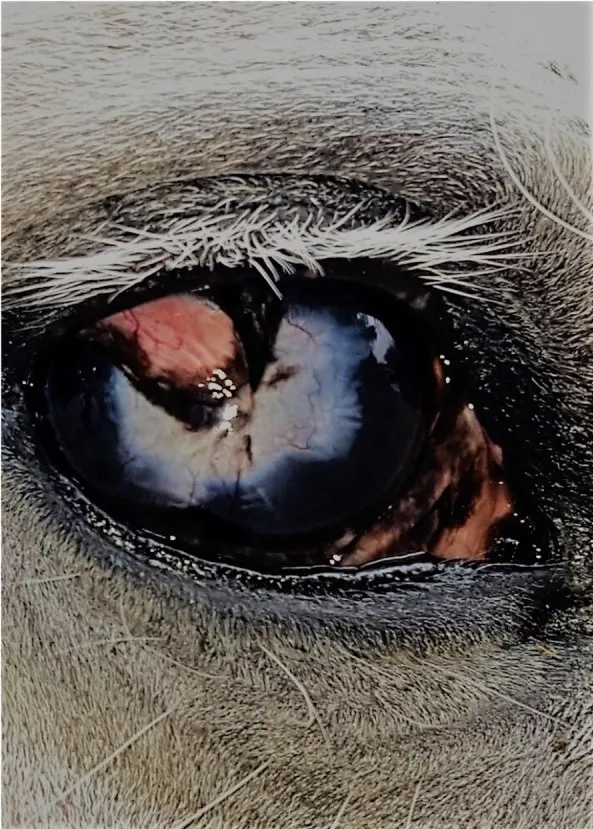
The appearance of the eye one year after discharge. Note the central corneal fibrosis and the partially pigmented conjunctival flap that was left after dehiscence of the first conjunctival pedicle graft.
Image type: medical_photograph (skin_photograph)